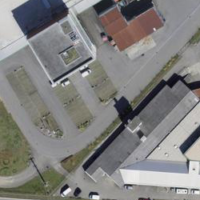
EUNIS habitat code: 54
Species observed at this site:
Milvus milvus